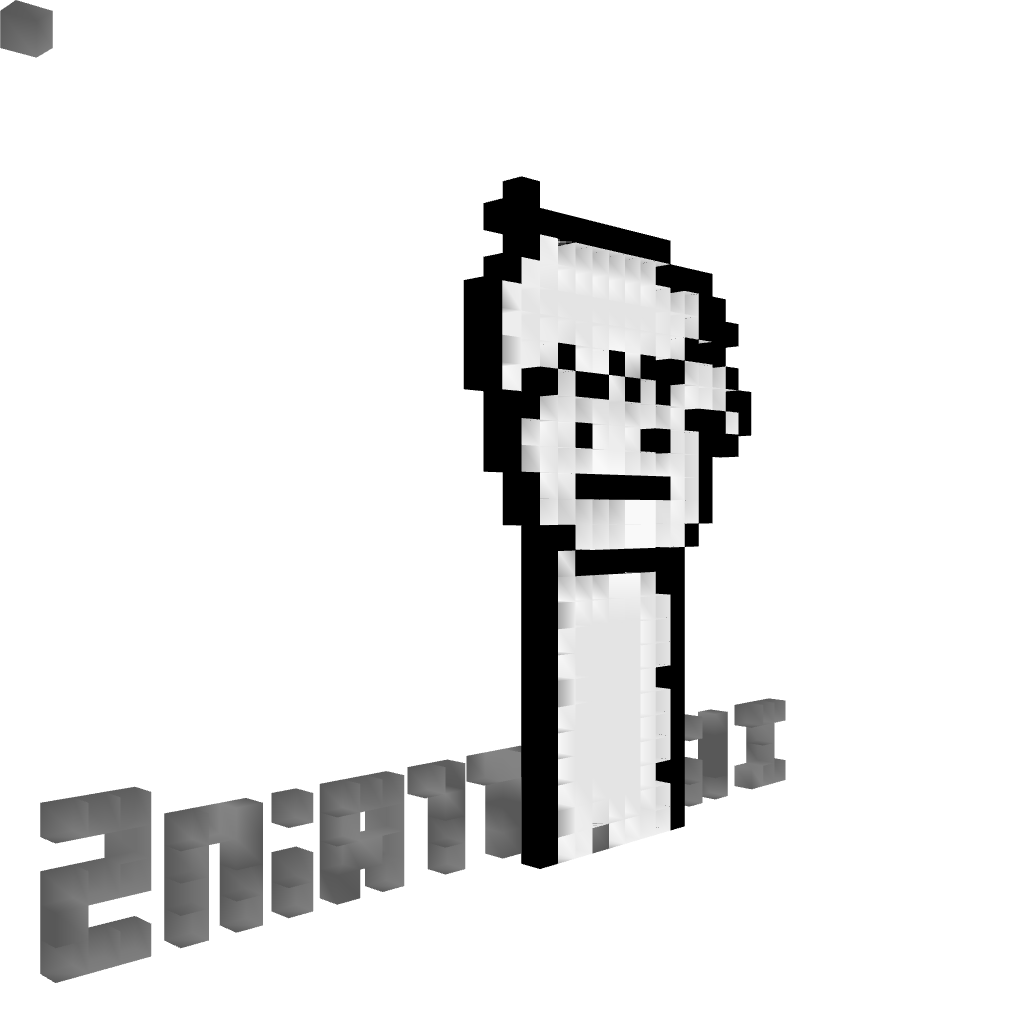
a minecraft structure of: I Like Trains Kid - By Cybersneeze high quality